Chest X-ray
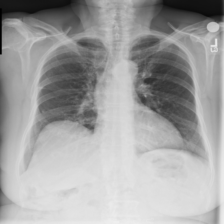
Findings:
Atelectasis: negative
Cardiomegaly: negative
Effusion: negative
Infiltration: negative
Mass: negative
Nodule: negative
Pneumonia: negative
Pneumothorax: negative
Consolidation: negative
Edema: negative
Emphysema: negative
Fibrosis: negative
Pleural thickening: negative
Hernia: negative